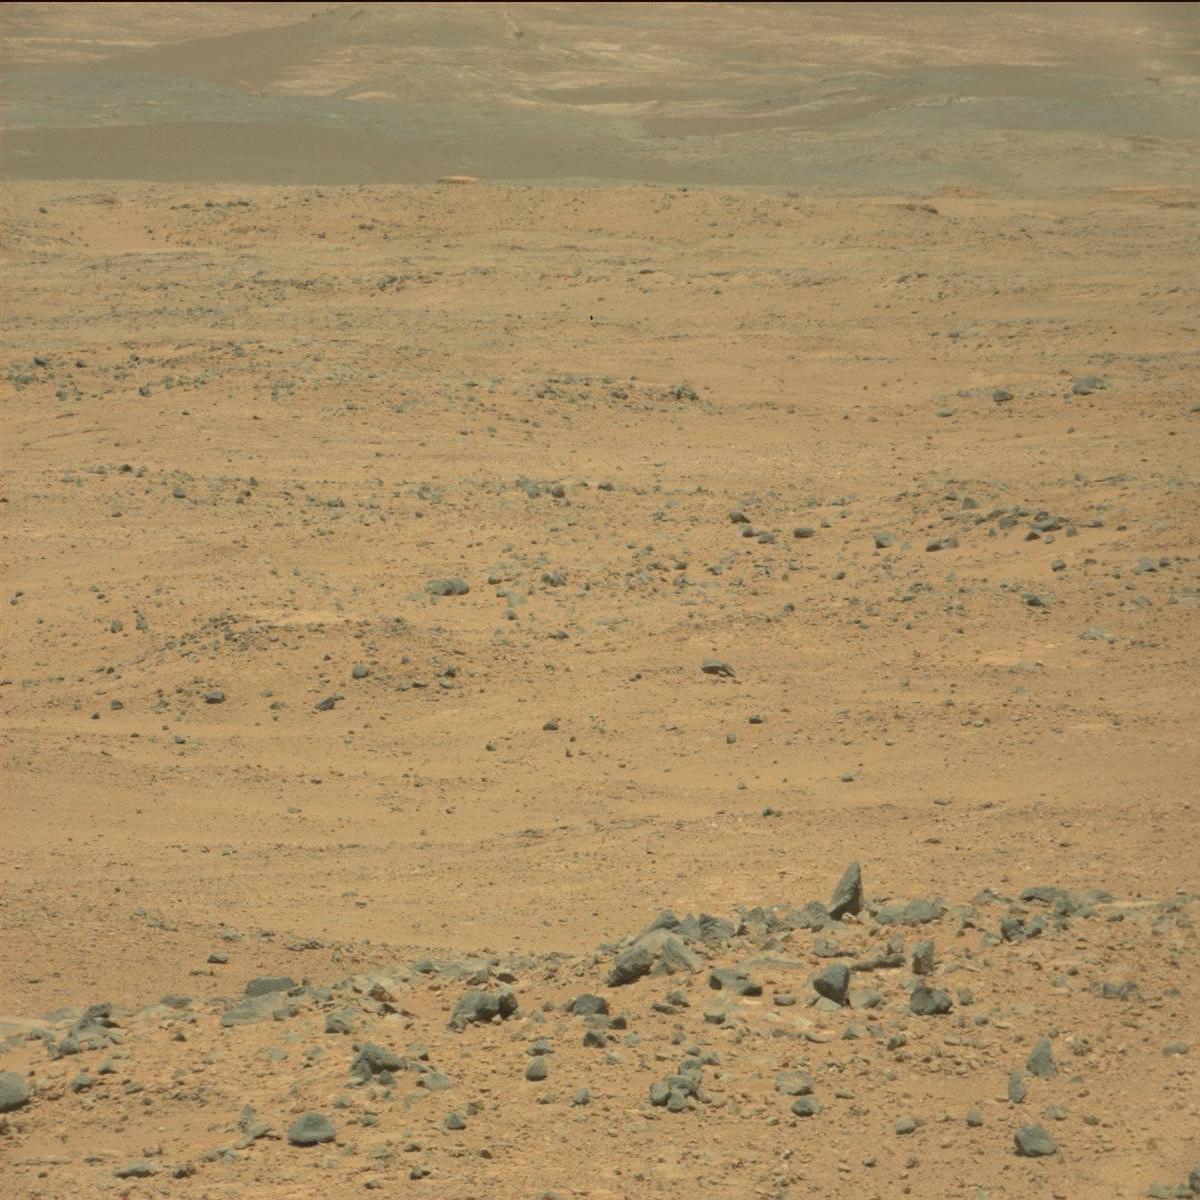
Terrain classes present: Bedrock, Ridge, Rock, Sand / Soil